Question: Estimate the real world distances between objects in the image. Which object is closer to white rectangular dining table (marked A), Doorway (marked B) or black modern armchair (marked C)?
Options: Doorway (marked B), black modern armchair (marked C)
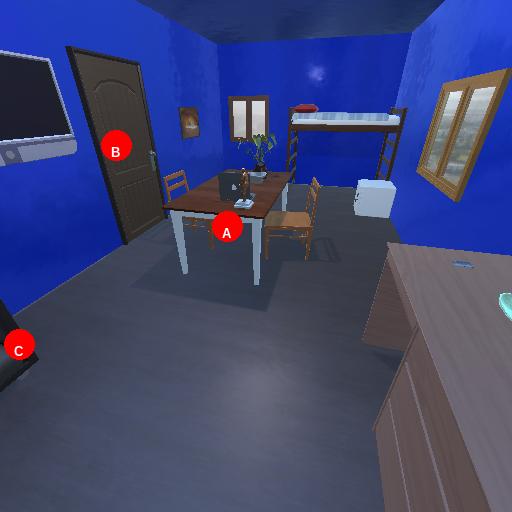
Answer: Doorway (marked B)